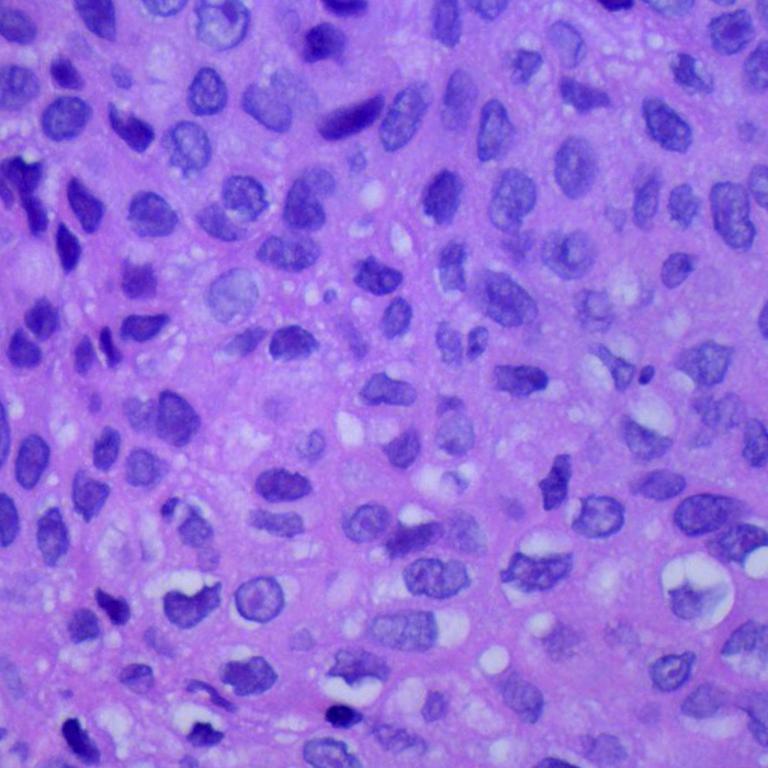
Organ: lung
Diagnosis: squamous carcinomas